Field crop: maize
Growth stage: 2
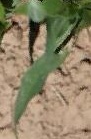
Species: maize